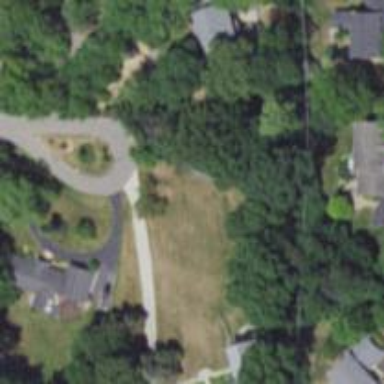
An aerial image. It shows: Driveway.